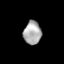
Tissue: lung
Cell type: Epithelial cells
Senescence score: 0.2355
Nuclear area (px): 400
Mean DAPI intensity: 171.725